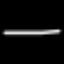
Label: line